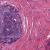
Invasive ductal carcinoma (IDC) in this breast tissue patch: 0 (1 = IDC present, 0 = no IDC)